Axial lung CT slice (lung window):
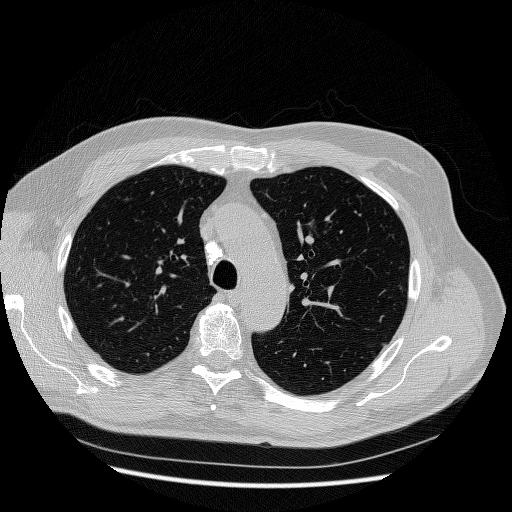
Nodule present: no